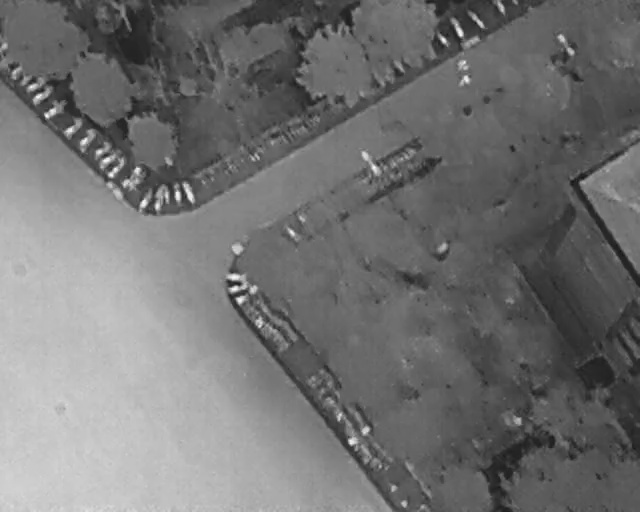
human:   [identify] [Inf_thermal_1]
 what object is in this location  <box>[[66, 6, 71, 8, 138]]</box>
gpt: <ref>1 small bicycle at the top</ref>